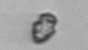
Label: Heterocapsa_rotundata